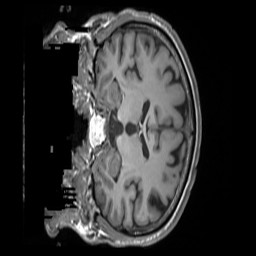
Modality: T1w
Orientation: coronal
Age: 72
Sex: male
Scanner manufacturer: siemens
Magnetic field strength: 3 T
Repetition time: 1.55 s
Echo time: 0.00234 s